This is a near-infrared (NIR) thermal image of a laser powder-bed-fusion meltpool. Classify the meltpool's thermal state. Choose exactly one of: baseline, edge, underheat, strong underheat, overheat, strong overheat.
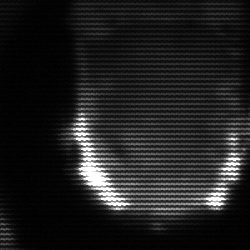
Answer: baseline